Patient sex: M
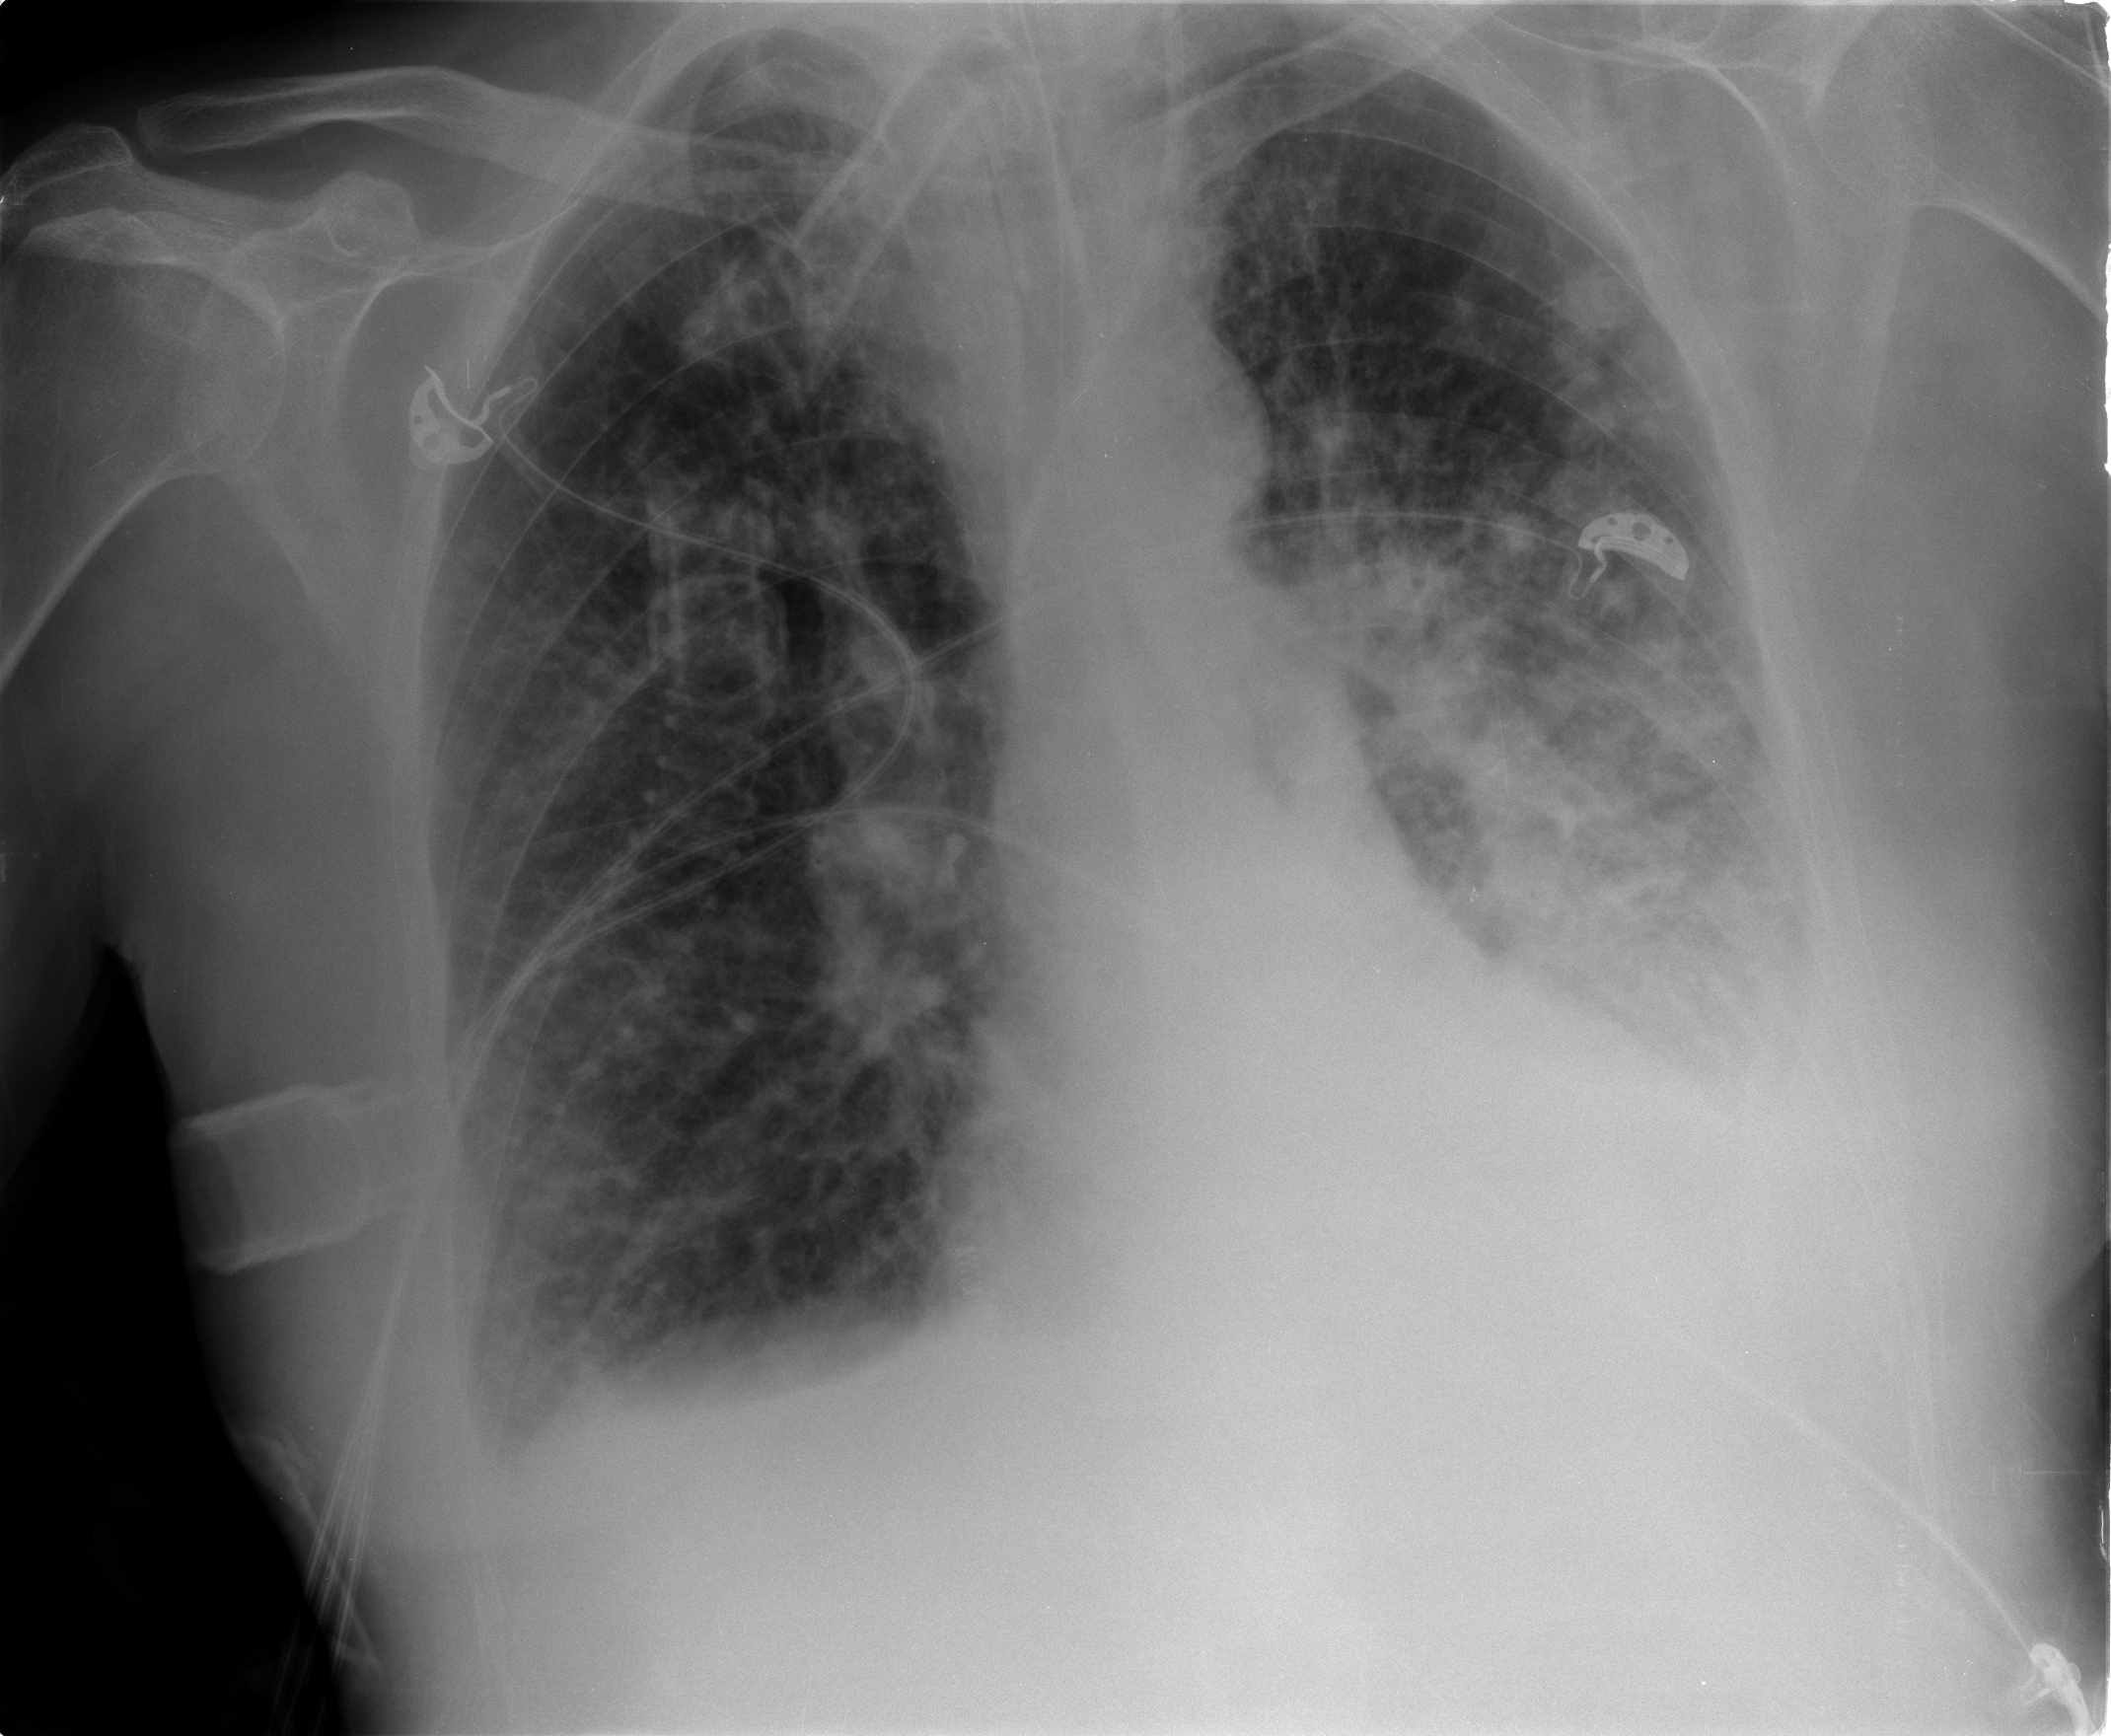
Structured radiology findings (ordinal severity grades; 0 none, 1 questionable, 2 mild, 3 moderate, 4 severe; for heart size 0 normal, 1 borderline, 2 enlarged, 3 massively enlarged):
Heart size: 2
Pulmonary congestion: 3
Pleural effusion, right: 2
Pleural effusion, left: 2
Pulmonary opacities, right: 1
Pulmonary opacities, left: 3
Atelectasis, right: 3
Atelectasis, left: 3